Question: Hi I'm a noob in audio related coding and I'm working in a pitch tracking DLL that I will use to try to create a sort of open-source version of the video-game Rocksmith as a learning experience.
So far I have managed to get the FFT to work so I can detect pitch frequency (Hz) then by using an algorithm and the table below I can manage to determine the octave (2th to 6th) and the note (C to B) for played note.
The next step is to detect the string so I can determine the fret.

I've been thinking about it and in theory I can work with this, I will know when the user is playing the right note but the game could be "Hack" because by just using the Hz the game is not able to detect if a note is played in the right string. For example is equals to .
The chances of having an user playing a note in the wrong string and getting it right is low, but I think it would be really good to know the string so I can provide to the users some error feedback when they play the wrong string (Like you should go a string up or down).
Do you know what can I do to detect the string? Thanks in advance :)
The guitar and strings that we are using affect the timbre so analyzing the timbre seems to not be a easy way of detecting strings:
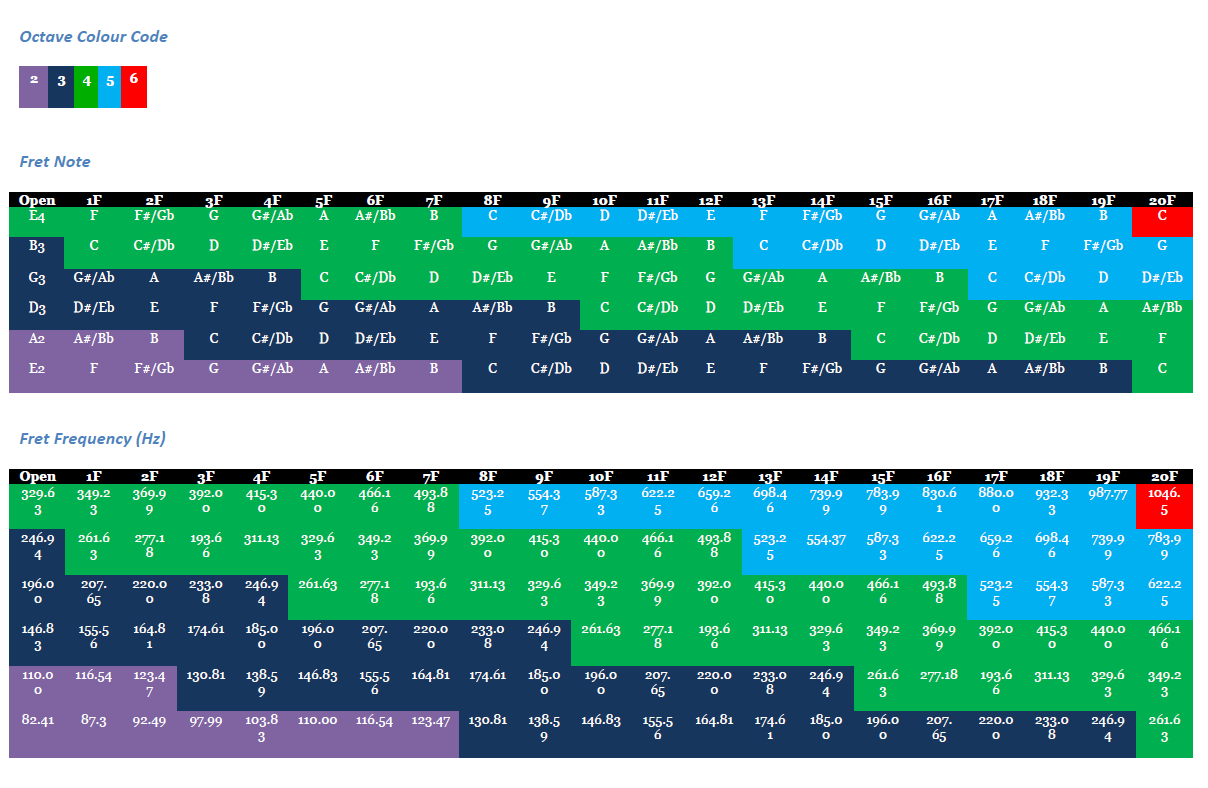
Answer: An simple FFT peak estimator is not a good guitar pitch detector/estimator, due to many potentially strong overtones. There exist more robust pitch estimation algorithms (search stackoverflow and DSP.stackexchange). But if you require the players to pre-characterize each string on their individual instruments, both open and fretted, before starting the game, an FFT fingerprint of those characterizations might be able to differentiate the same note played on different strings on some guitars. The thicker strings will give off slightly different ratios of energy in some of the higher overtones, as well as different amounts of slight inharmonicity.